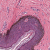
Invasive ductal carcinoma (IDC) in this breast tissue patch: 0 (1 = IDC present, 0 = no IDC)